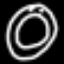
Label: donut